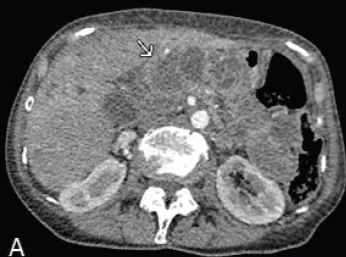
A) Arterial phase CT scan. Multiple cysts (arrow) which replace pancreatic parenchyma.
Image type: radiology (ct)